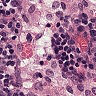
Metastatic tissue present: no